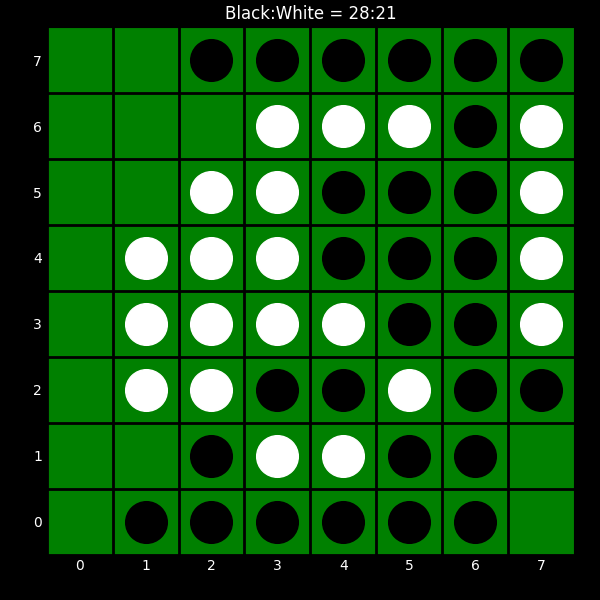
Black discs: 28
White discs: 21